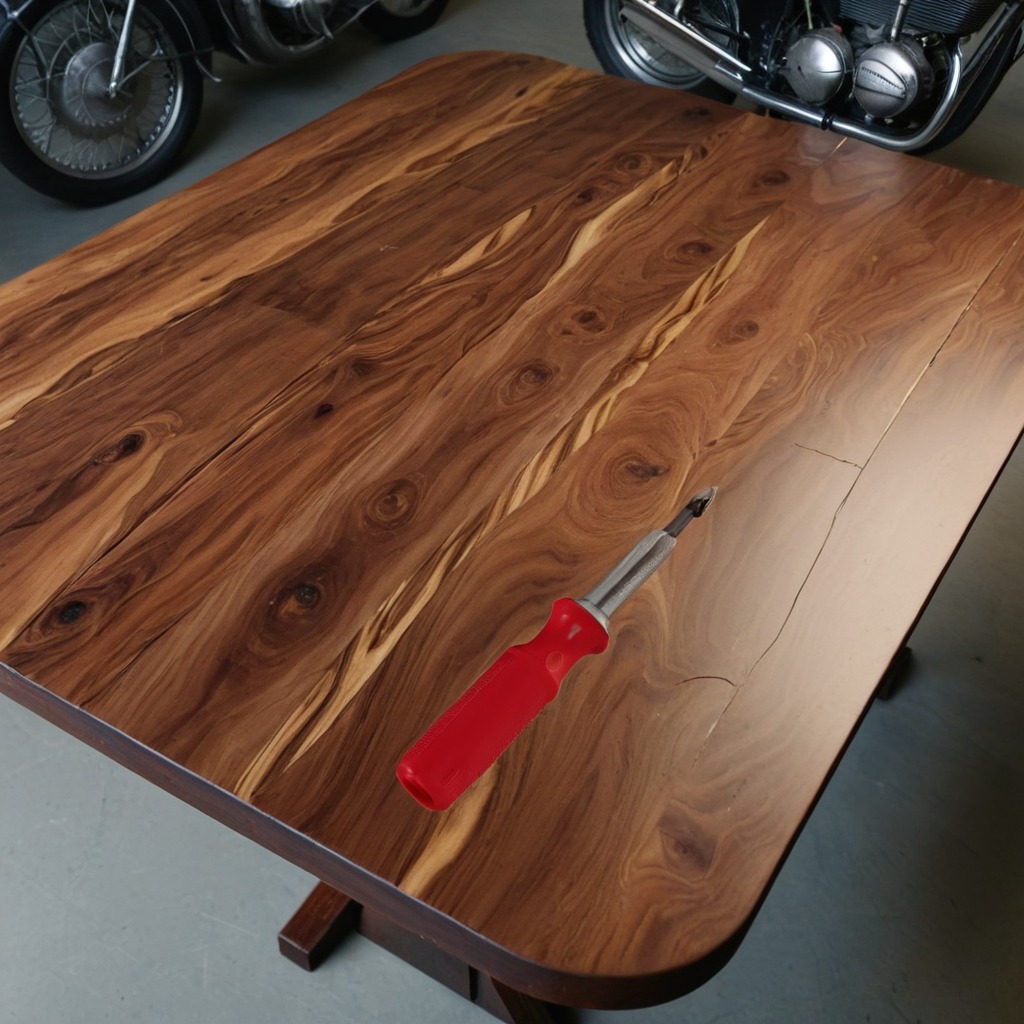
A screwdriver is lying on the oil-spilled wooden table in a vintage motorcycle garage.